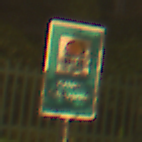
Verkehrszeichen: Wasserschutzgebiet
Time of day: Night
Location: Outdoor (Urban)
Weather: Clear
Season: NotSpecified
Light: Artificial